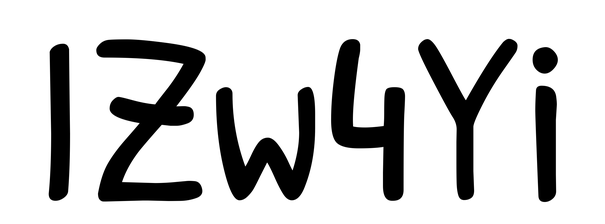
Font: PatrickHand-Regular